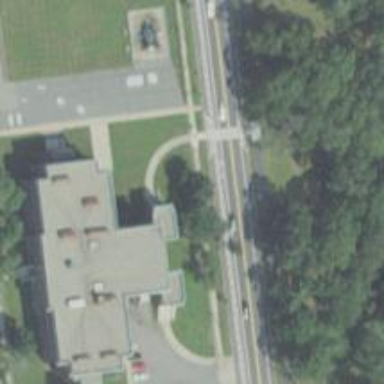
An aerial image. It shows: School building.